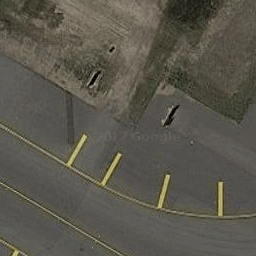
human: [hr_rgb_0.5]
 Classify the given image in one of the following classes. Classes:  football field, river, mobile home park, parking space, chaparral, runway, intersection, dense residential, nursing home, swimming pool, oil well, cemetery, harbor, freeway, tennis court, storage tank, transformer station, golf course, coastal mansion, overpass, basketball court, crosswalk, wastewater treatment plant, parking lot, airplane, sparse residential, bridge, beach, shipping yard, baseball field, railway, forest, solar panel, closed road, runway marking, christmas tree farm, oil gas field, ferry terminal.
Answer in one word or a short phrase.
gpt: runway marking